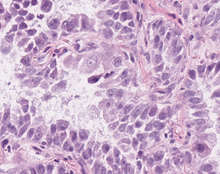
Tumor epithelial tissue: yes
Tumor-associated stroma tissue: yes
Normal tissue: no